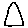
Label: triangle